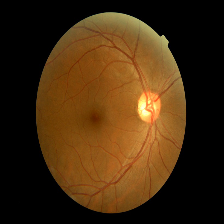
Diabetic retinopathy grade: Mild